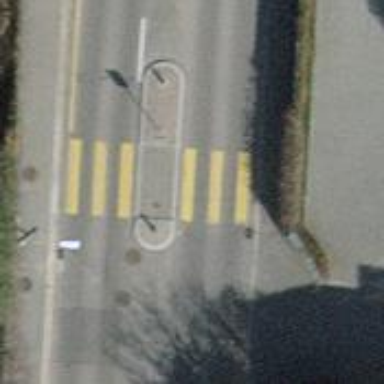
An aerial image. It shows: Uncontrolled zebra crossing with pedestrian island.